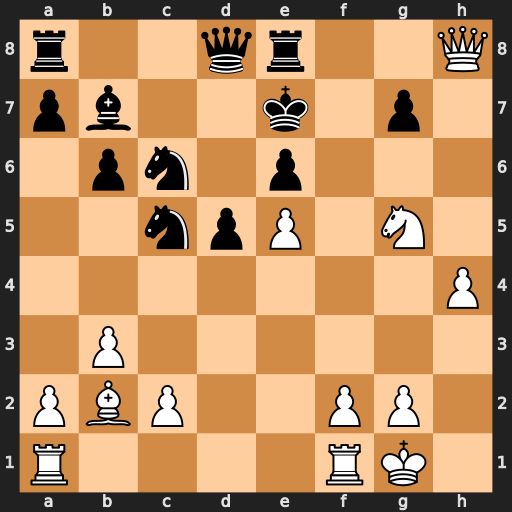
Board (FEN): r2qr2Q/pb2k1p1/1pn1p3/2npP1N1/7P/1P6/PBP2PP1/R4RK1
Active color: w
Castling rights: -
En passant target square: -
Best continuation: Qxg7#